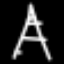
Label: The Eiffel Tower